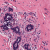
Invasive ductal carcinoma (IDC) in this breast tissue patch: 0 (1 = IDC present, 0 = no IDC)